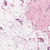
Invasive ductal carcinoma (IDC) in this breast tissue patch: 0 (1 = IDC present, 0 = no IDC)